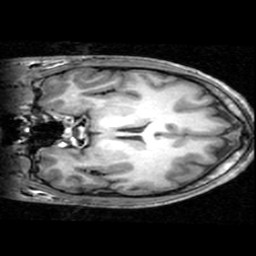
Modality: T1w
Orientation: coronal
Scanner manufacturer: ge
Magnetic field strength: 3 T
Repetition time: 0.009036 s
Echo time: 0.00184 s